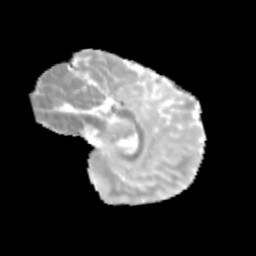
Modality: MD
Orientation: sagittal
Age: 9
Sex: male
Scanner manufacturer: siemens
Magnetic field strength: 3 T
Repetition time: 3.8 s
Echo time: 0.07 s